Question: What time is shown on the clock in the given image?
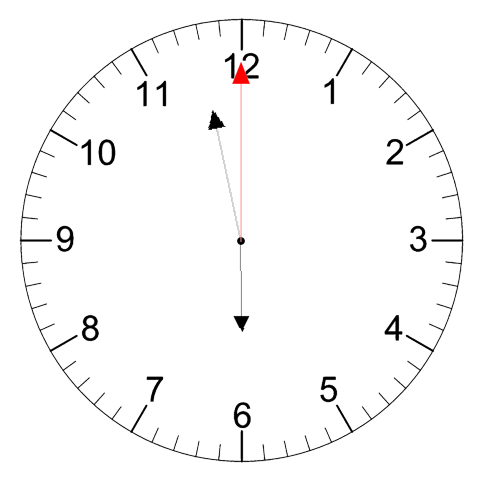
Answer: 05:58:00